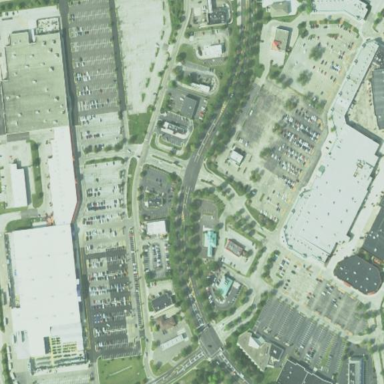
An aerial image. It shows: Retail area.